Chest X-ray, PA view. Patient: 56 years old, sex M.
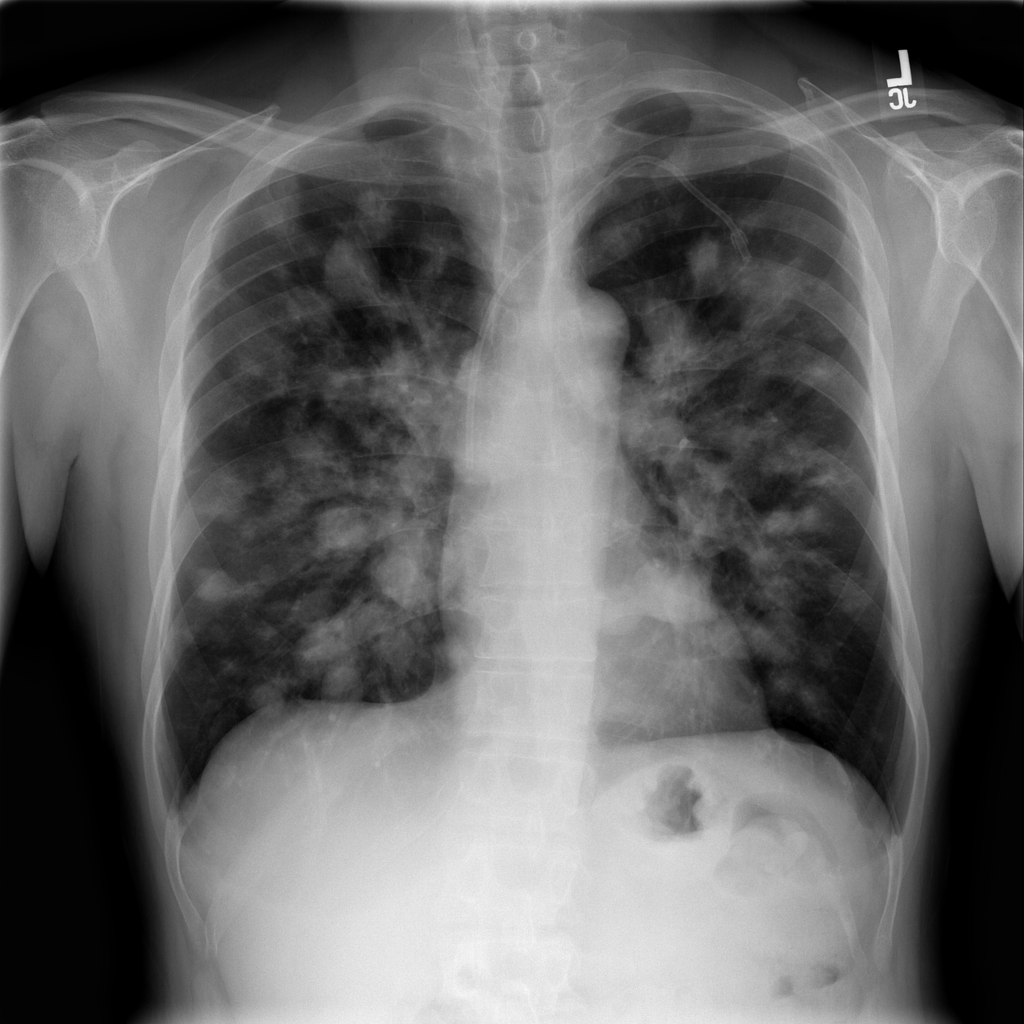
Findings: Mass